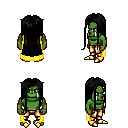
a pixel art fantasy rpg character, male body template, orc, green skin, yellow cape, gold greaves, black extra-long hairstyle, gold boots, four views (front, back, left, right), 2x2 character sprite sheet, small pixel art, hard edges, no anti-aliasing